Interaction volume radius: 10 \u00c5
Interaction volume height: 35 \u00c5
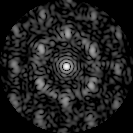
Disorder parameter: 0.6015